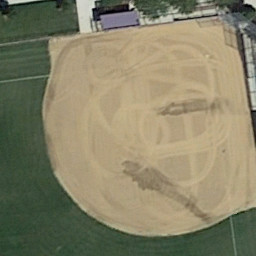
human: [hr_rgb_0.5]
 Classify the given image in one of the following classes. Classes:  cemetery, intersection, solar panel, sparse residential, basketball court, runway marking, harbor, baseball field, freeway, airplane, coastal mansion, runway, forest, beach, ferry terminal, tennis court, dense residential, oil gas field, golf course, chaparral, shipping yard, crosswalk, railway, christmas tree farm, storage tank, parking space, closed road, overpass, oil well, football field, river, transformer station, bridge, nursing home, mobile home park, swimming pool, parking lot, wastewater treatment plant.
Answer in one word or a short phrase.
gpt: baseball field